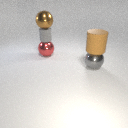
large brown metal sphere above small gray rubber cylinder